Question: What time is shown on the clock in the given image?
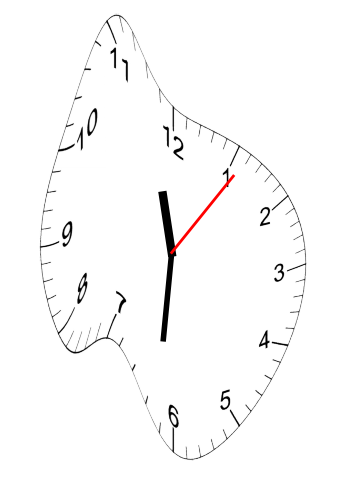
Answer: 11:31:06